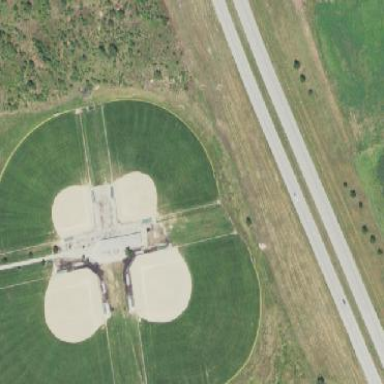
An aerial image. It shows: Softball pitch for leisure and sport activities.